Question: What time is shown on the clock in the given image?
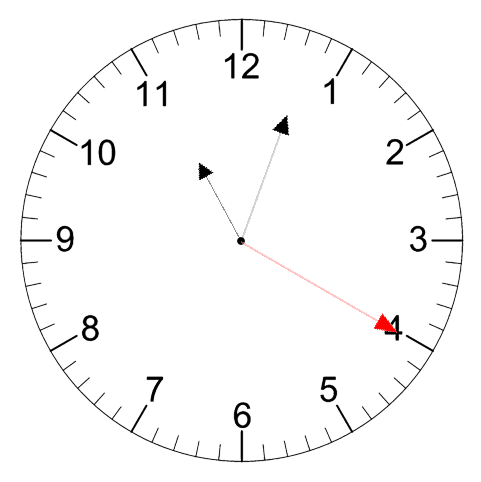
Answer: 11:03:20